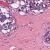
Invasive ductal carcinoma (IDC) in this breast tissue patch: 1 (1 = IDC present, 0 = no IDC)